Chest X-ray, PA view. Patient: 41 years old, sex M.
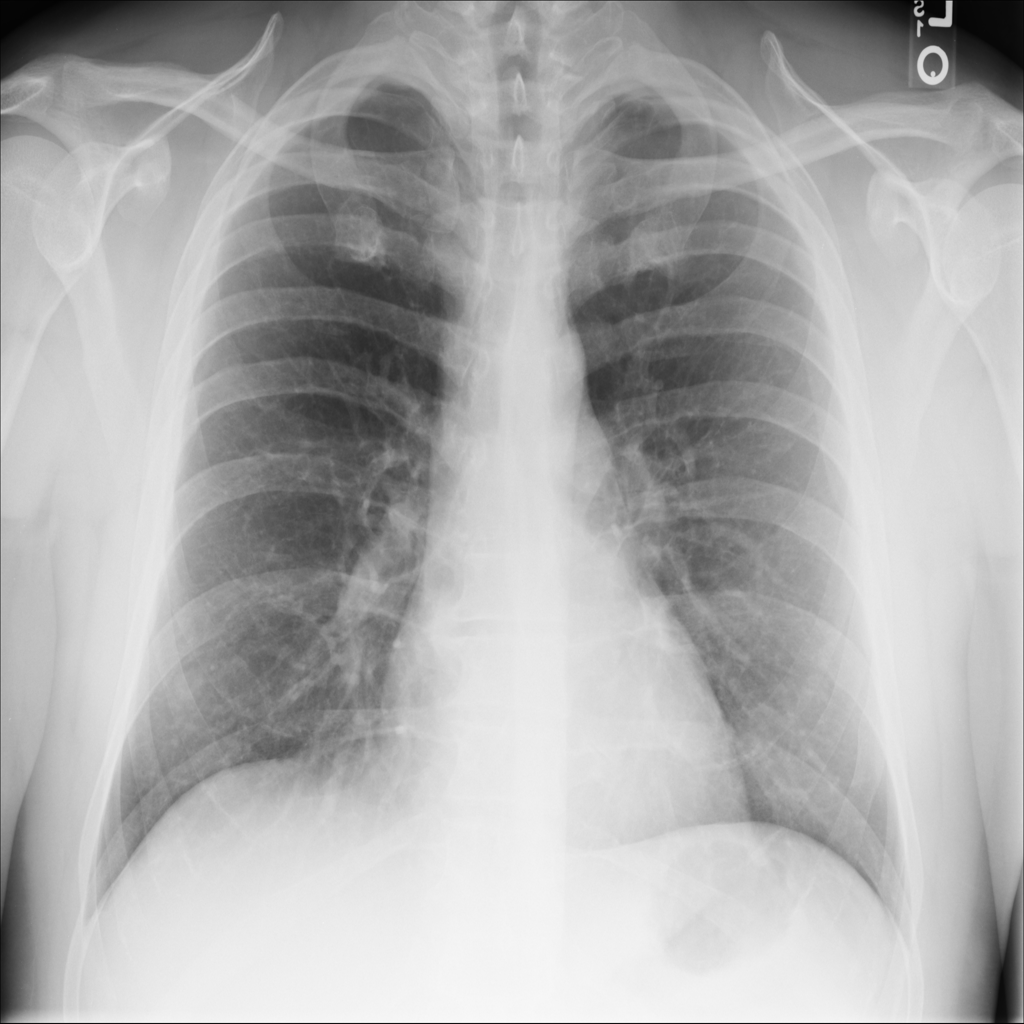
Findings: No Finding